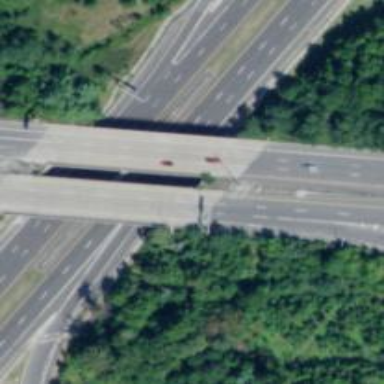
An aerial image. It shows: Bridge on urban freeway/expressway motorway.